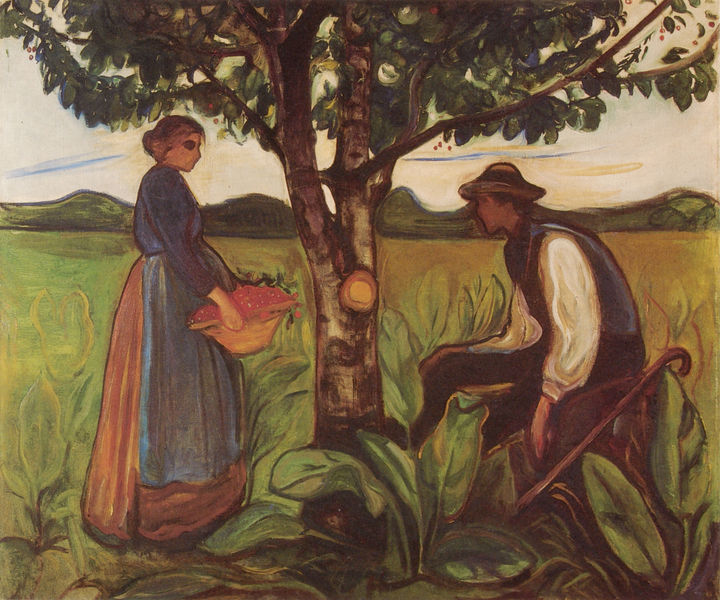
Titel: Fruchtbarkeit
Künstler: Edvard Munch
Institution: (Privatsammlung)
Schlagwörter: baum, blau, blätter, himmel, mann, weiß, grün, landschaft, menschen, blumen, braun, frau, grau, hut, kleid, licht, obst, rot, flächig, gespräch, hemd, knoten, baumstamm, feld, horizont, pflanzen, bauern, genre, stock, schürze, stab, berge, pause, rast, sitzt, korb, weste, spazierstock, hirtenstab, plakativ, baumstumpf, sonnentag, blaub